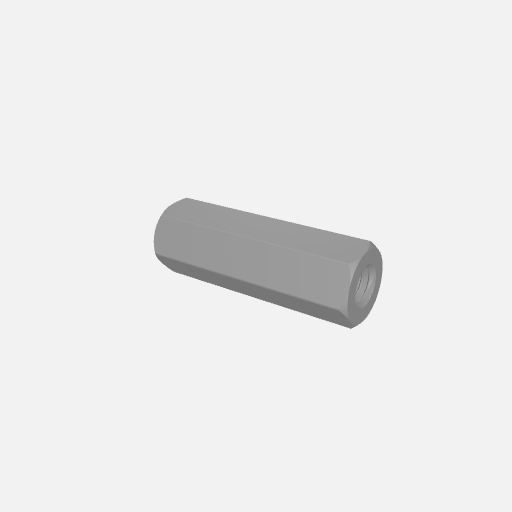
Part: Standoff8RID22